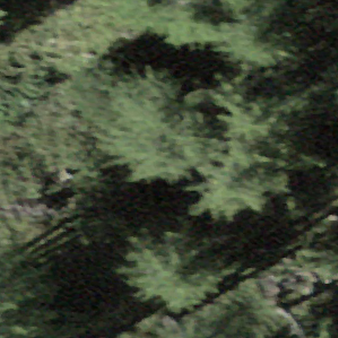
Label: other